Question: I have a ggplot containing 2 layers 'geom_point' and 'geom_line' as shown below.
'''
gp <- ggplot(data = mtcars , aes(x = disp , y = hp)) +
geom_point(size = 3) + geom_line(size = 1 , color = "red")
'''
'

Once the plot created, inside the 'gp', I want to change the size of only one 'geom' (e.g line). How can I do that ?
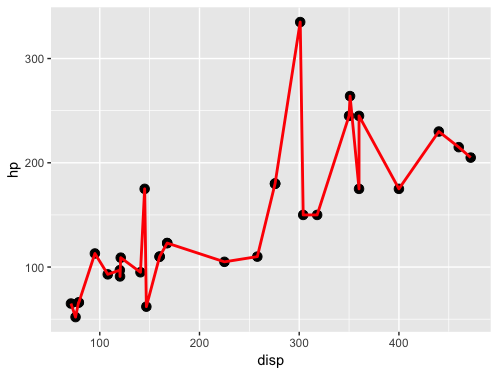
Answer: If you wish to replace the existing size with a smaller one (or replace a solid linetype with a dashed one, a filled shape with an unfilled one, etc.), overlaying may not have the best visual effect. As an alternative, you can dig into the specific layer of the ggplot object you've created, & manually change the parameters there.
(Note that this requires you to know the order of geom layers in the object.)
'''
gp$layers[[2]]$aes_params$size <- 0.5 # change the size of the geom_line layer from 1 to 0.5
gp$layers[[1]]$aes_params$size <- 1 # change the size of the geom_point layer from 3 to 1
'''
<URL>
I assume your use case involves modifying a ggplot object outputted by some package's plotting function? Otherwise, it's probably simpler to specify the desired parameters at the point of plot creation...